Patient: sex F, age 59
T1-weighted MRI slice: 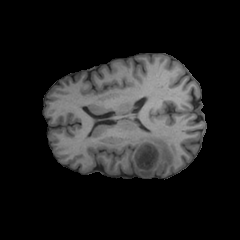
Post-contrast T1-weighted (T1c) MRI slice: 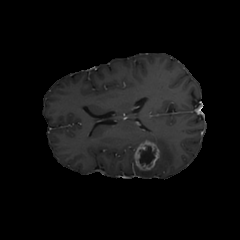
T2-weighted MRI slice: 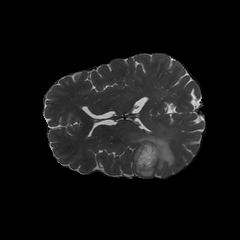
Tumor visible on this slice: yes
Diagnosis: Glioblastoma, IDH-wildtype
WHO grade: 4